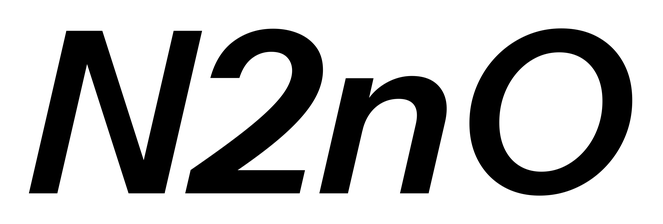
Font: InstrumentSans-Italic_SemiBold_Italic